Field crop: maize
Growth stage: 2
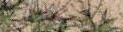
Species: salsola